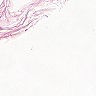
Metastatic tissue present: no